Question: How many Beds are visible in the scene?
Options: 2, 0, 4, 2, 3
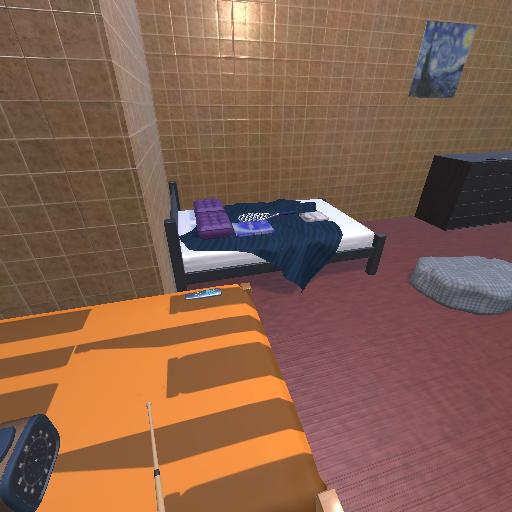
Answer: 2